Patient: sex M, age 29
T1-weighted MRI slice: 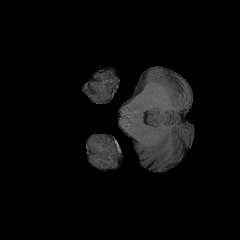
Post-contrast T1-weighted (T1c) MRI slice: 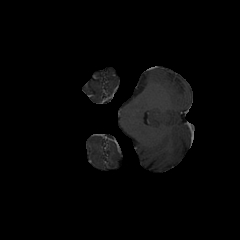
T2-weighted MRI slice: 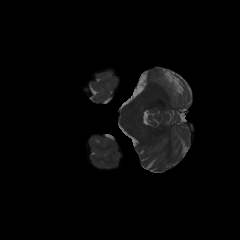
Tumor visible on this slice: no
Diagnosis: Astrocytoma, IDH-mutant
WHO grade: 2